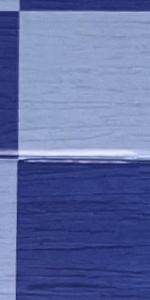
Label: Empty